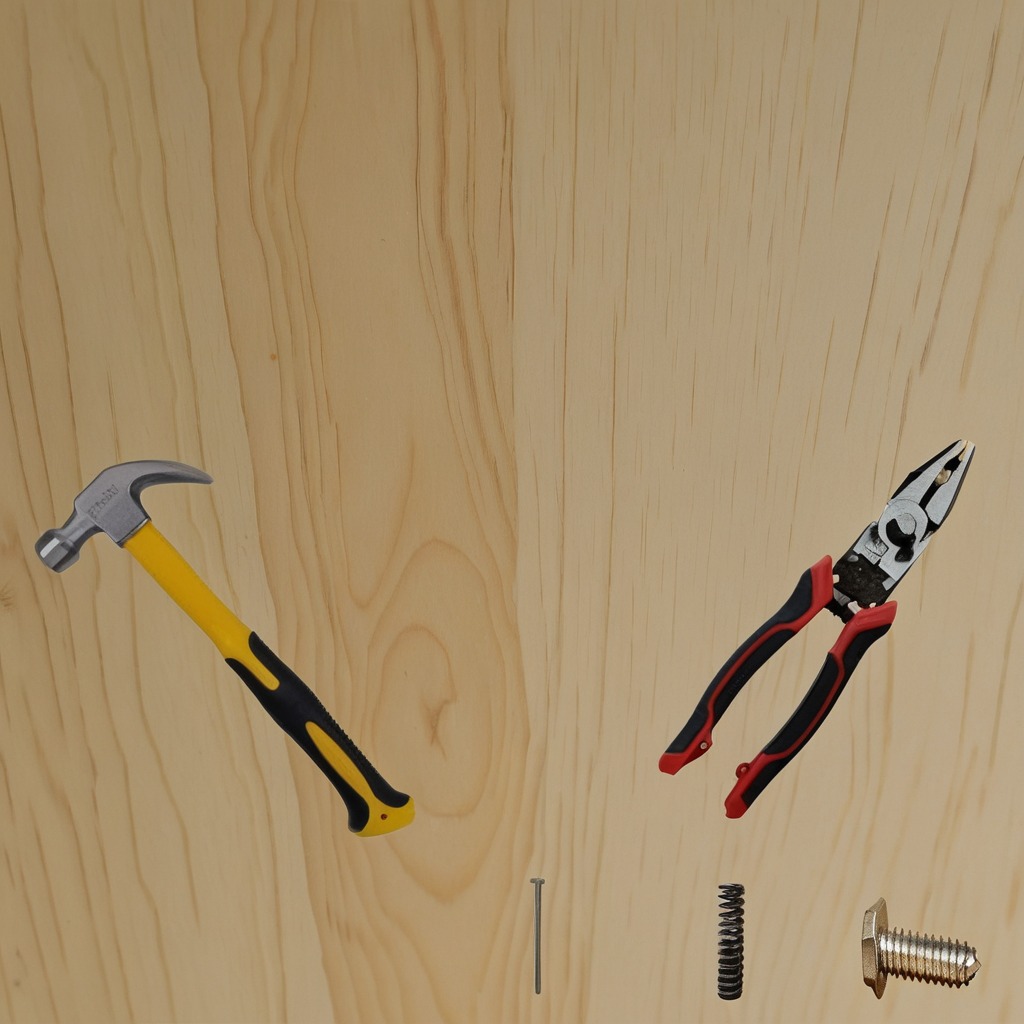
A hammer, an iron nail, a metal machine screw, a coiled metal spring, and a pair of pliers are lying on the plywood surface.